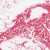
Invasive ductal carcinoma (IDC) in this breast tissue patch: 0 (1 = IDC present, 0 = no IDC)